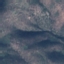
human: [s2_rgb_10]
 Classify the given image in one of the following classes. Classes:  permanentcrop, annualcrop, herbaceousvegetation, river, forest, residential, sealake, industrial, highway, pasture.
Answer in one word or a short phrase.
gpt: HerbaceousVegetation